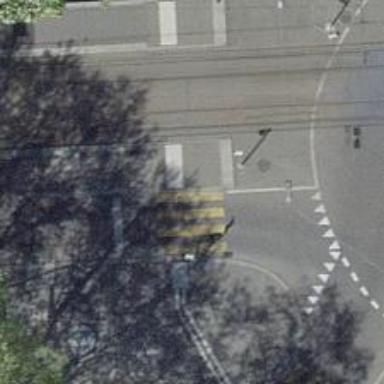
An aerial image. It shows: Kerb barrier.